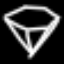
Label: diamond